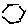
Label: hexagon